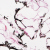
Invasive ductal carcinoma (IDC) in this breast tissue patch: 0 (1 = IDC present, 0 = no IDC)